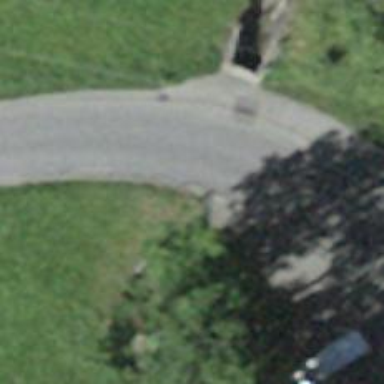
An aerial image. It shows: Canal culvert running through tunnel.